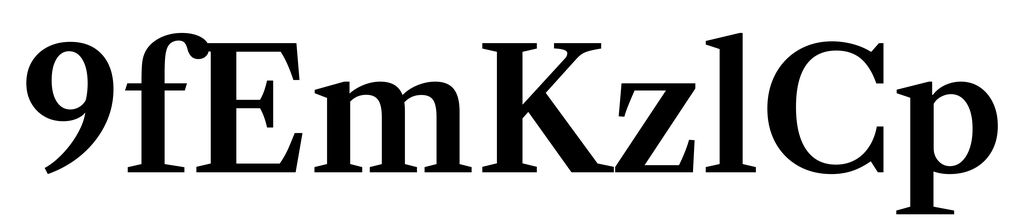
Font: LibreCaslonText_SemiBold